Aerial crown-view tile of a tropical tree (Barro Colorado Island, Panama), acquired 20250818:
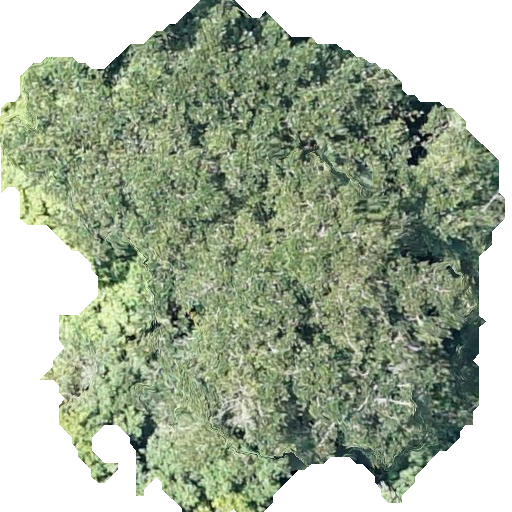
Species: Ficus obtusifolia
GBIF accepted scientific name: Ficus obtusifolia
Crown area: 264.163 m²